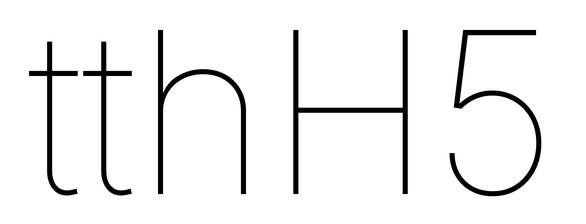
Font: Inter_Thin